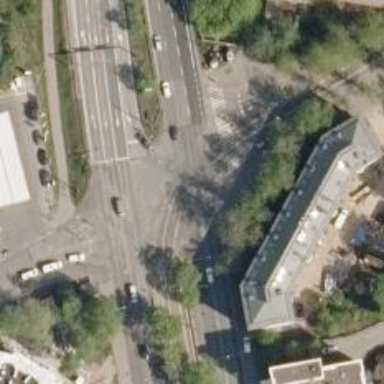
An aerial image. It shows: Tram level crossing on the railway.